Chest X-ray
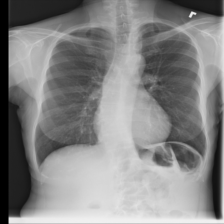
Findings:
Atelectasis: negative
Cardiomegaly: negative
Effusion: negative
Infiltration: positive
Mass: negative
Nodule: positive
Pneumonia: negative
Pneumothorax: negative
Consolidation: negative
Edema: negative
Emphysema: negative
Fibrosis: negative
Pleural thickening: negative
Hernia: negative